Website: macys
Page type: delivery-shipping
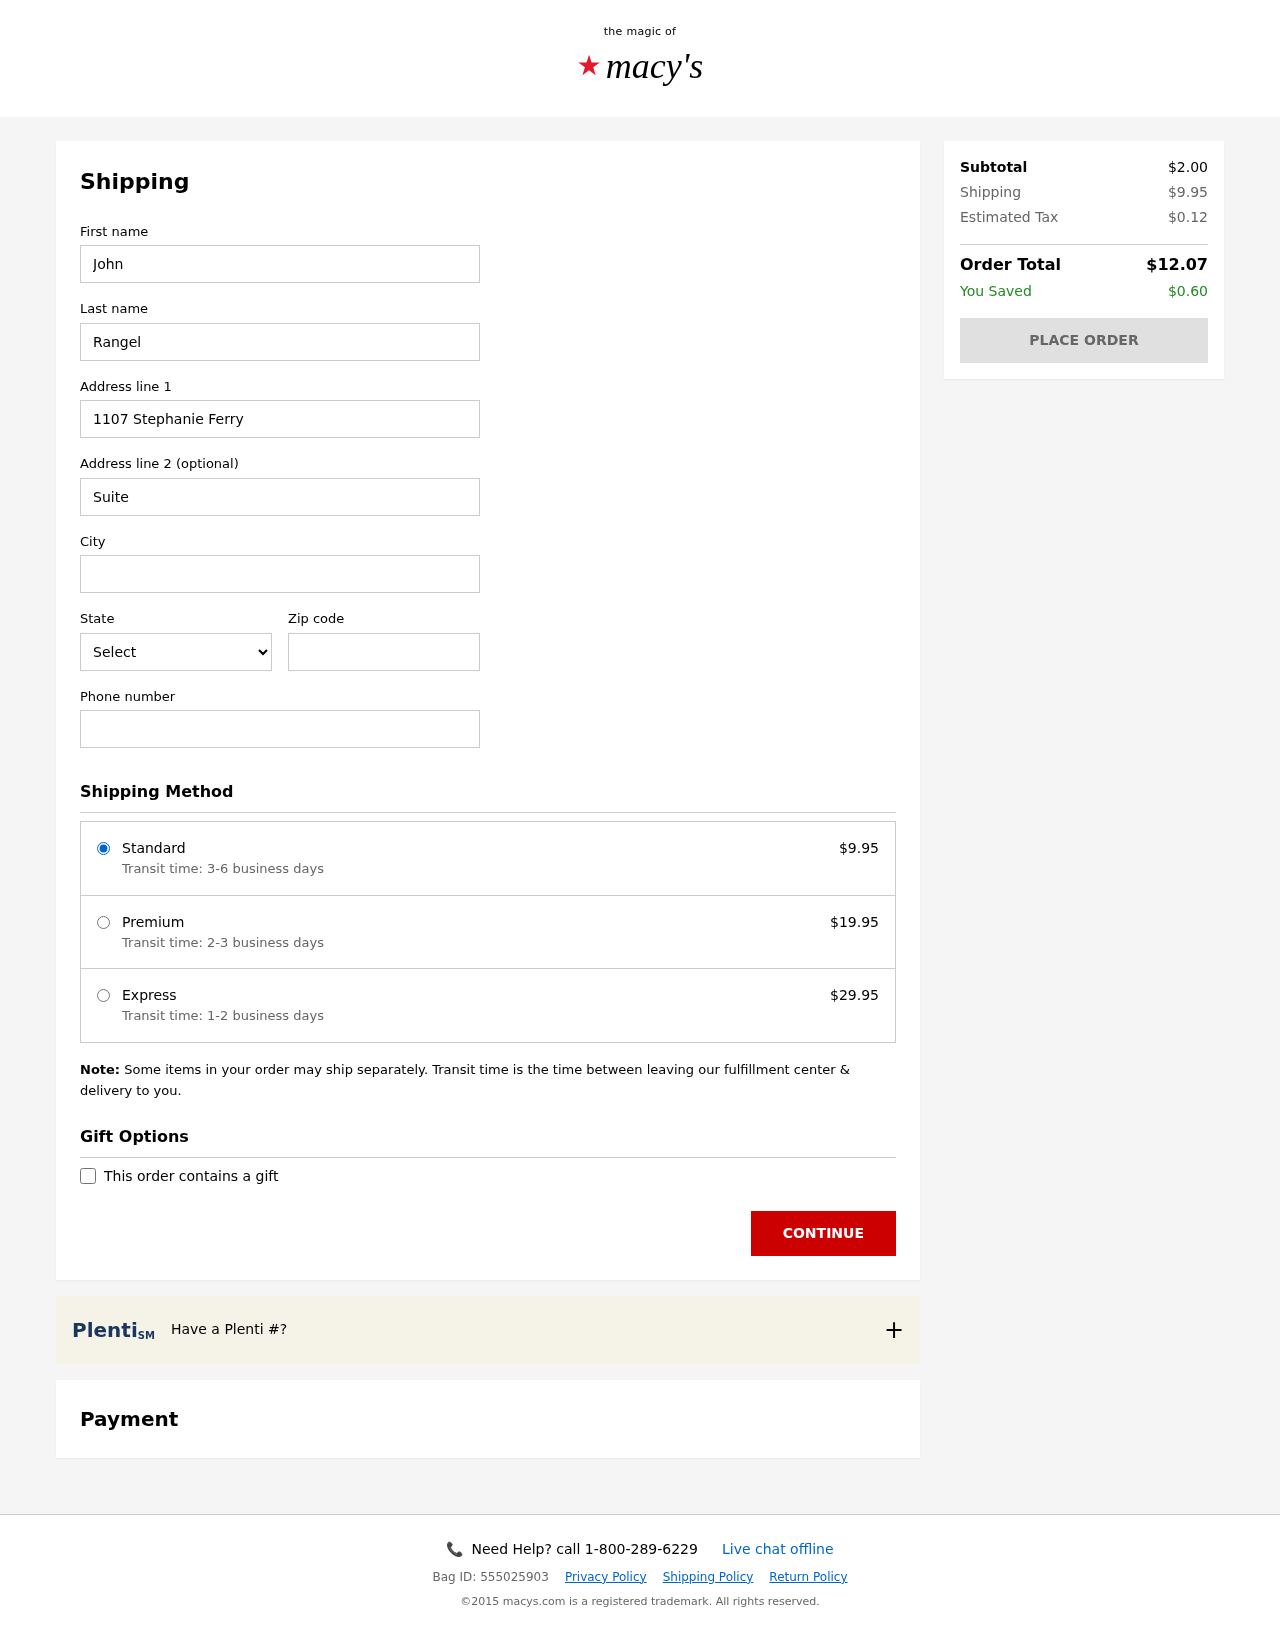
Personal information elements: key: PII_CITY
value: South Carrie
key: PII_FIRSTNAME
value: John
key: PII_LASTNAME
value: Rangel
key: PII_PHONE
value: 8176539206
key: PII_POSTCODE
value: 19762
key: PII_STATE_ABBR
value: MD
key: PII_STREET
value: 1107 Stephanie Ferry
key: PII_STREET2
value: Suite 508
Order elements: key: ORDER_SHIPPING_COST
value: $9.95
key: ORDER_SHIPPING_PREMIUM
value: $19.95
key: ORDER_SHIPPING_EXPRESS
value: $29.95
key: ORDER_SUBTOTAL
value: $2.00
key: ORDER_TAX
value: $0.12
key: ORDER_TOTAL
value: $12.07
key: ORDER_SAVINGS
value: $0.60